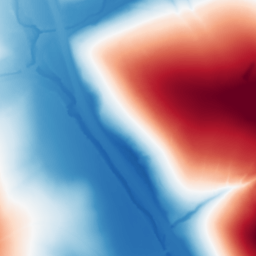
Category: trend_removal
Decomposition family: polynomial
Decomposition parameters: degree: 2
Upsampling method: cubic_mitchell
Upsampling parameters: scale: 2
Upsampling scale: 2